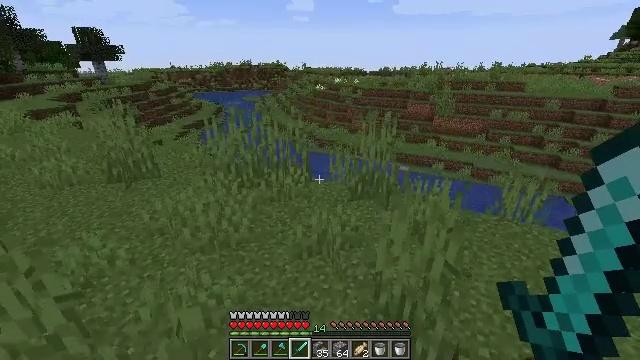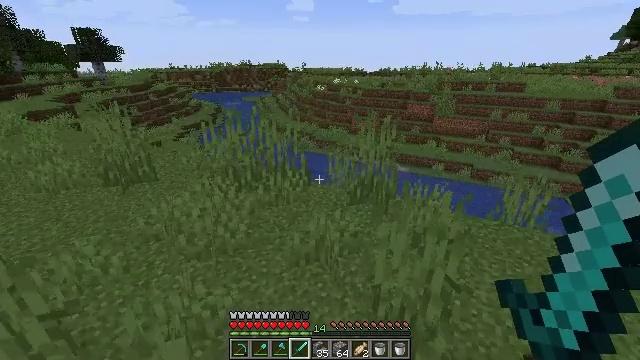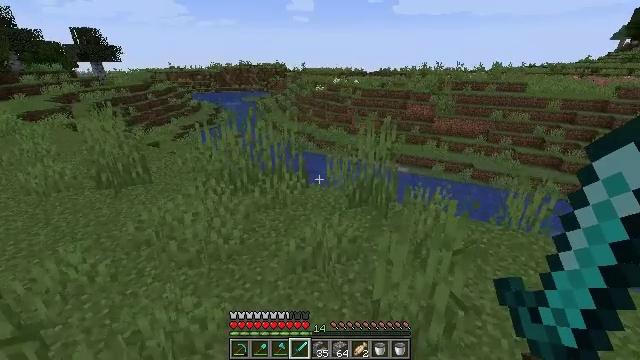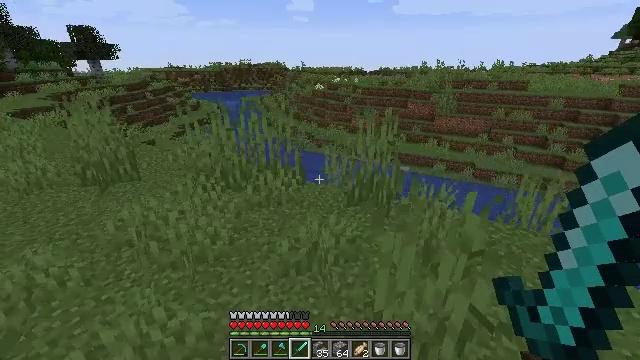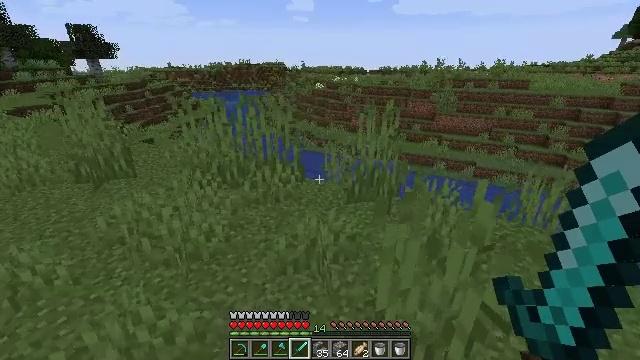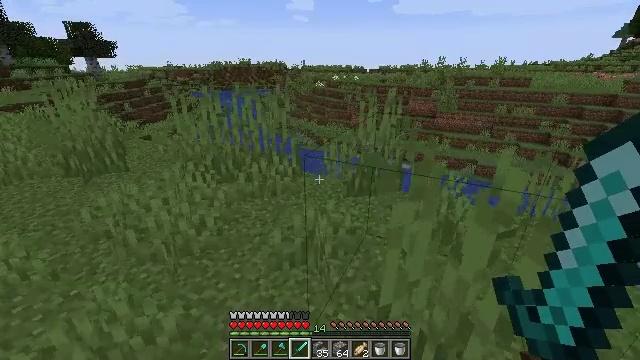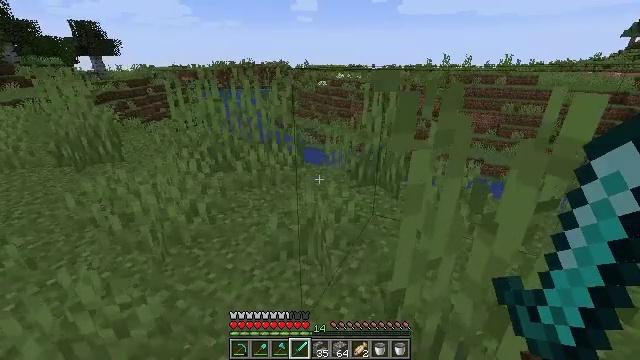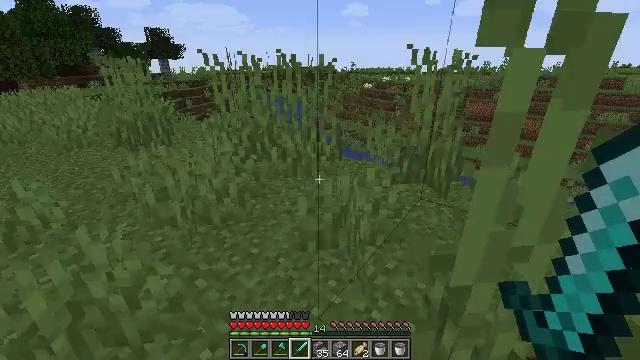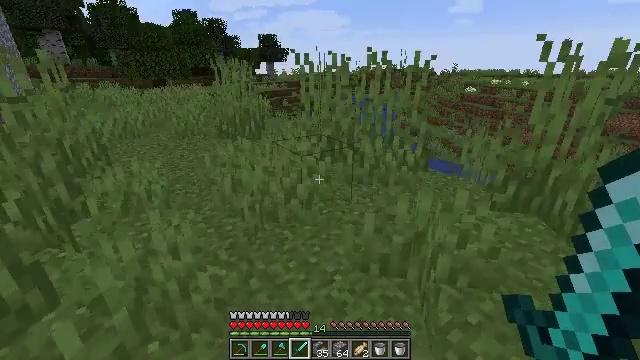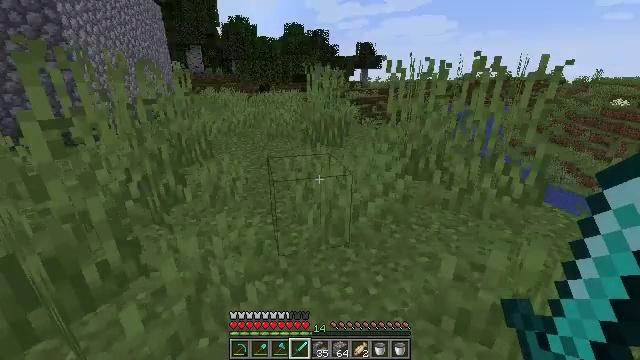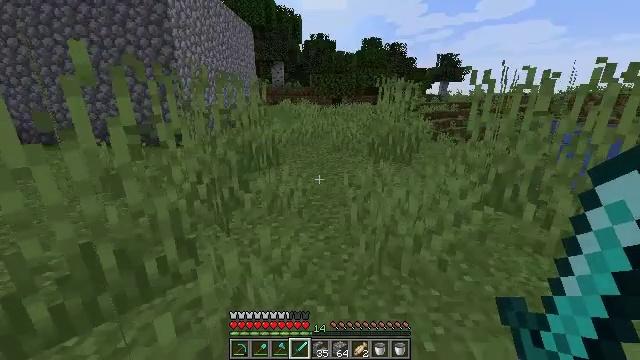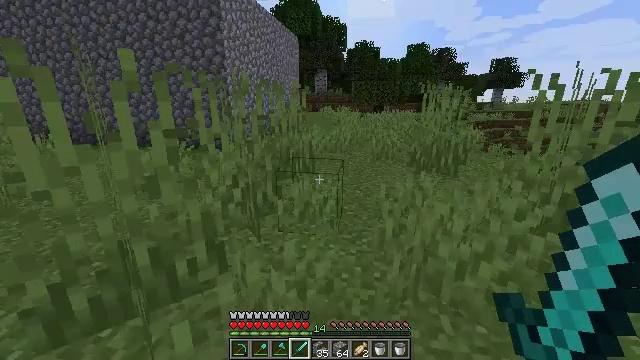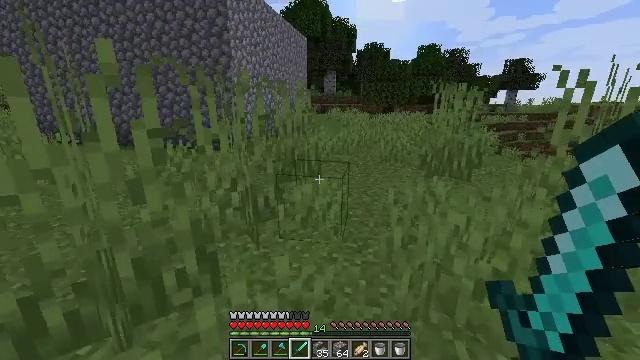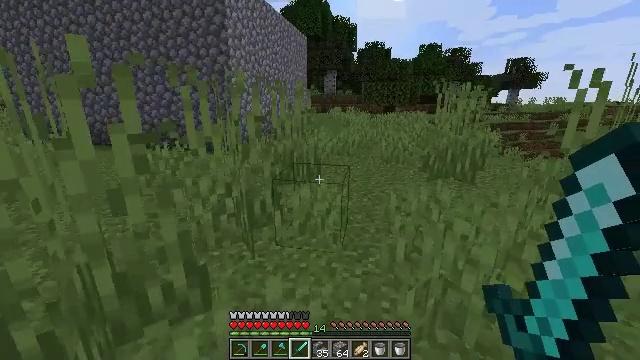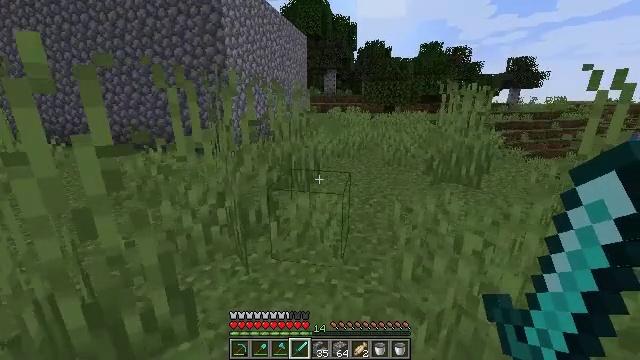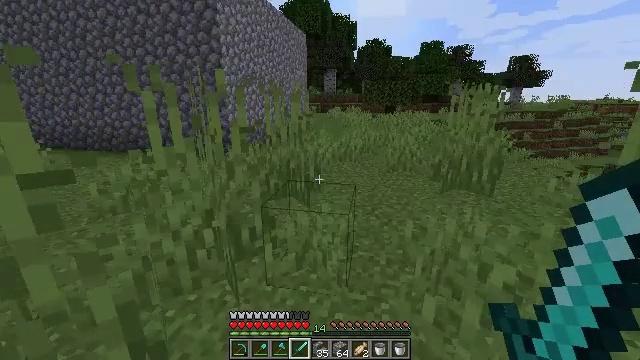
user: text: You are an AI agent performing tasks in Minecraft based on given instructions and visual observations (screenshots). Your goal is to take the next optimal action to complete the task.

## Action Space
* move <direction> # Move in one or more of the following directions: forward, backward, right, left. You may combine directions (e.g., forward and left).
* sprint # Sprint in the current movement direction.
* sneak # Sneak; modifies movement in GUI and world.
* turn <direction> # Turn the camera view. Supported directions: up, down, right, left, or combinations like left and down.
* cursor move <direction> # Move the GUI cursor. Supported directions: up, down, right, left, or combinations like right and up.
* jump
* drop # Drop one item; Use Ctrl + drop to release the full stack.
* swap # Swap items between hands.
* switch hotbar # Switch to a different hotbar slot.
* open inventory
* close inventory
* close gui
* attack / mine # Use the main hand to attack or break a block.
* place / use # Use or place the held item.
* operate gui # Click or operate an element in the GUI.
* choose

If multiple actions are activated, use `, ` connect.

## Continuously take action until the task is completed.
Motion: motion action
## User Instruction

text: Gather tall grass by hitting it.
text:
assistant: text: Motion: move forward, jump
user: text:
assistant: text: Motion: move forward
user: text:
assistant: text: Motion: move forward
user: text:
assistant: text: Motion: move forward
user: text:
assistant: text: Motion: move forward
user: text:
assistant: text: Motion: move forward
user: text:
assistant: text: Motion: move forward, turn left
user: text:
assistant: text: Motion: move forward, turn left
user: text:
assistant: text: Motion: move forward, turn left and up
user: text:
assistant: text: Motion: move forward, turn left and up
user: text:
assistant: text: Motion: move forward, turn left and up
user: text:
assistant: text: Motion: move forward, turn left
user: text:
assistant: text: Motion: move forward
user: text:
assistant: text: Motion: move forward
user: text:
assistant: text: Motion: move forward
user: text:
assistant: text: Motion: move forward
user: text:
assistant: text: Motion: move forward
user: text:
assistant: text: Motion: move forward
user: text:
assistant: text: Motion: move forward, turn left
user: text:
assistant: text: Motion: move forward, turn left
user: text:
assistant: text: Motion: move forward, turn left
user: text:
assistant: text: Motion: move forward, turn left
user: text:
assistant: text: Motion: move forward, turn left
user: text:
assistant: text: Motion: move forward, turn left
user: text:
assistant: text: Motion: move forward
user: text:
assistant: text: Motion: move forward
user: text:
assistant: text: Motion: no_op
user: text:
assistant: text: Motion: no_op
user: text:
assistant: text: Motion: move forward
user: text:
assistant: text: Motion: move forward